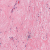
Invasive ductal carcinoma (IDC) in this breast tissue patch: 0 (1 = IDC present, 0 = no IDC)